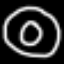
Label: donut